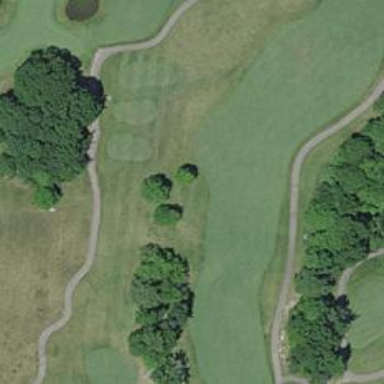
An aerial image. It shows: View of golf hole.